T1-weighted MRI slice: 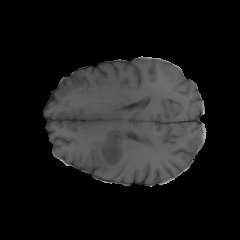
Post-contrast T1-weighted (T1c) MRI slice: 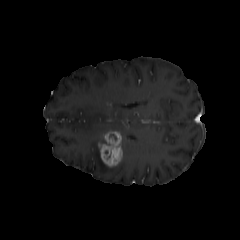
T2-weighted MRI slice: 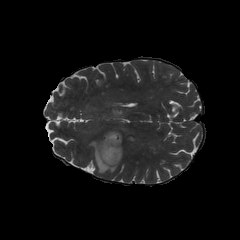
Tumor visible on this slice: yes